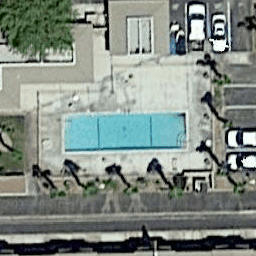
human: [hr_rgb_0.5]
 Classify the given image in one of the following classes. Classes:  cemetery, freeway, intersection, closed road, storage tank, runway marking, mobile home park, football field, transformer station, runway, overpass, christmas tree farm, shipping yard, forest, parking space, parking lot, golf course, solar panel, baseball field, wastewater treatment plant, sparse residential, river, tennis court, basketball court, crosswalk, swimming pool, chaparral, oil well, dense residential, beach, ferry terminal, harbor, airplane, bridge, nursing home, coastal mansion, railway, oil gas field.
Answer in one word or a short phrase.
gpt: swimming pool